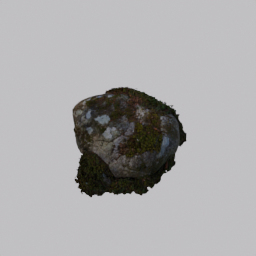
Label: nature